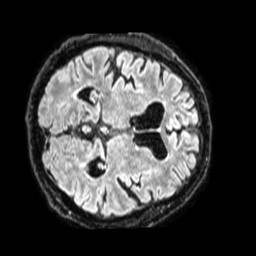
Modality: FLAIR
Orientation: axial
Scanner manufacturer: philips
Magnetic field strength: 1.5 T
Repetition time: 4.8 s
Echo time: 0.3379 s